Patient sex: F
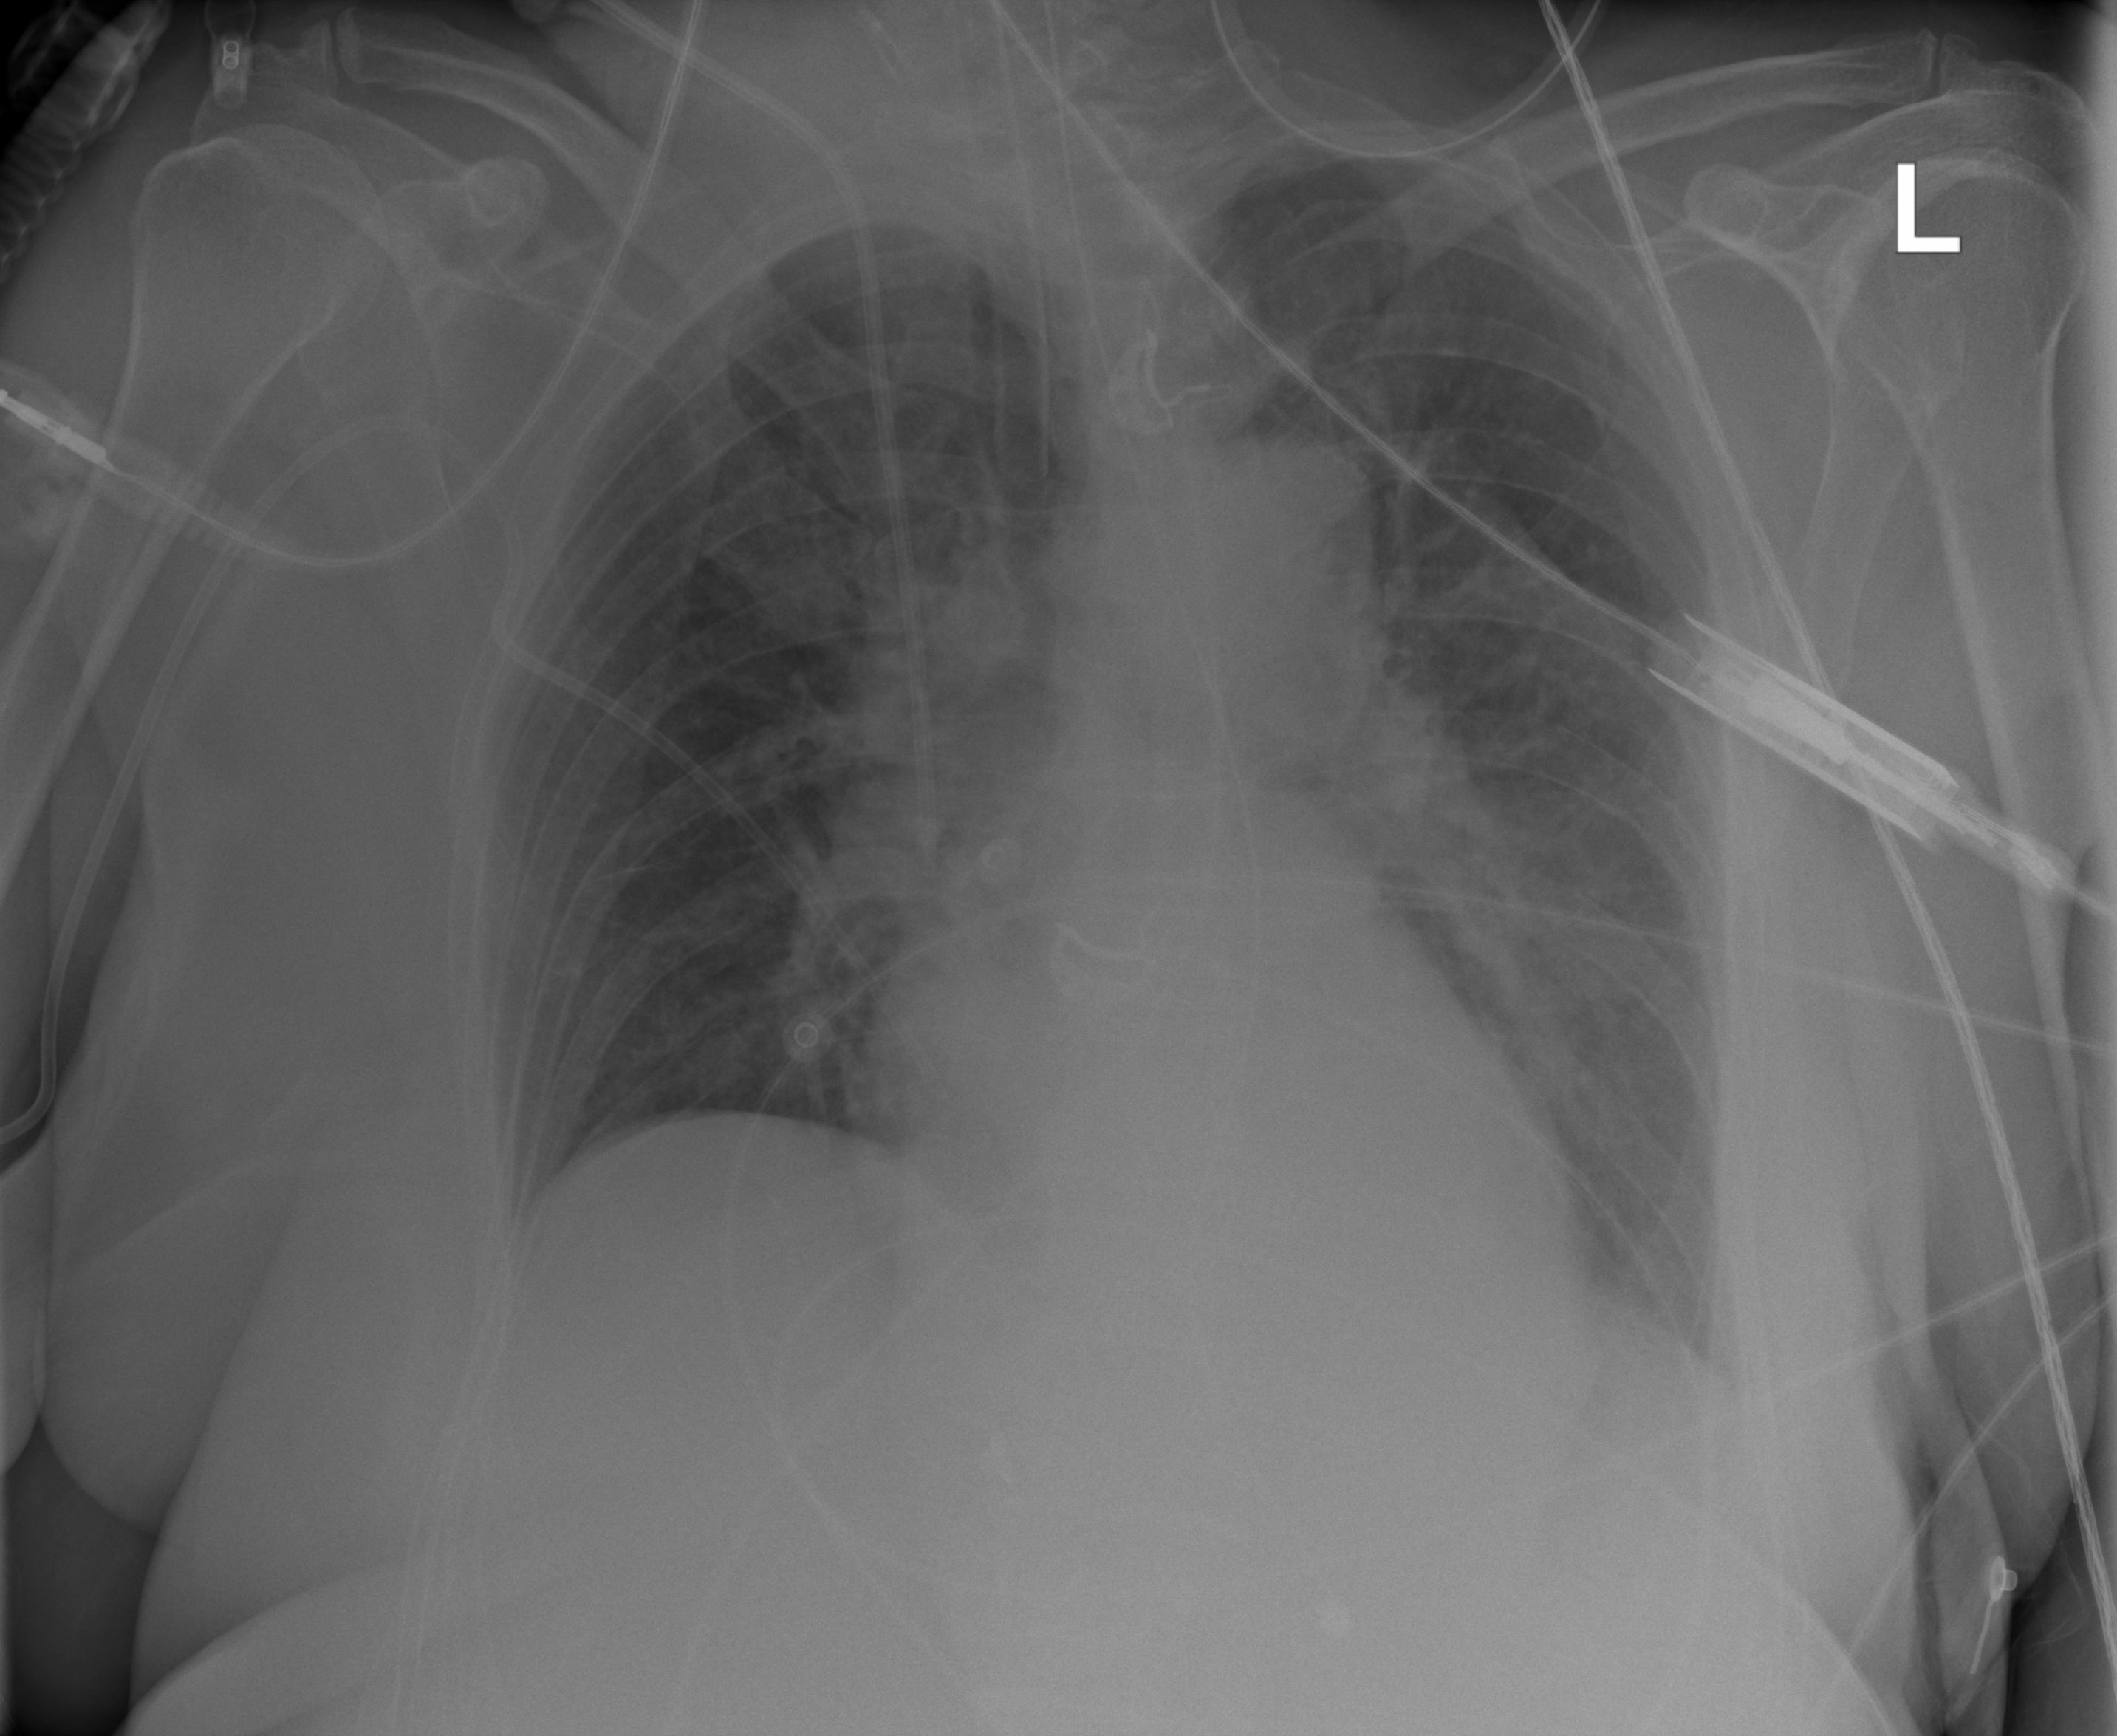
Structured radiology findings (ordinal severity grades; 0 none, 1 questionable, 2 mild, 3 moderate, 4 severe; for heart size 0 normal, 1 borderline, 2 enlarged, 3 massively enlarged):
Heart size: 1
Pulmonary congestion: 2
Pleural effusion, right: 1
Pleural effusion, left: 1
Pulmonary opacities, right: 2
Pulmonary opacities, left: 2
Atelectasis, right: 2
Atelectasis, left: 2